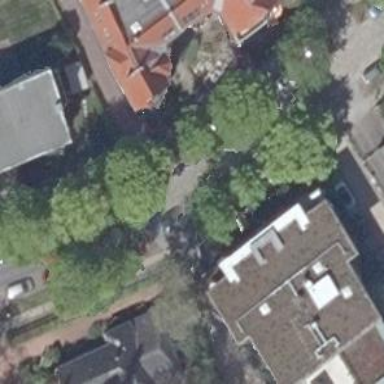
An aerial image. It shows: Beautiful avenue lined with deciduous broadleaved trees.